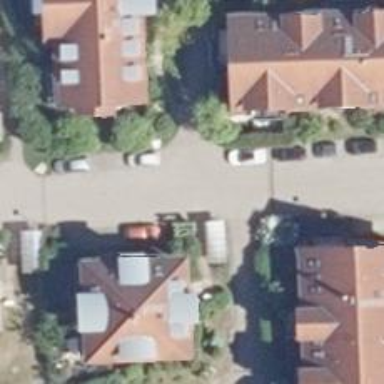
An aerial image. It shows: Living street.